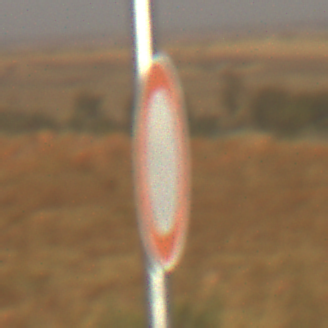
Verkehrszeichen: VerbotFahrzeugeAllerArt
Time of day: MorningAfternoon
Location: Outdoor (Nature)
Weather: Clear
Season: NotSpecified
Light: Natural